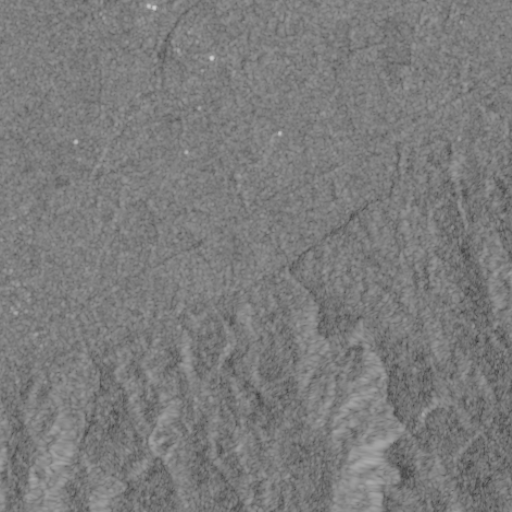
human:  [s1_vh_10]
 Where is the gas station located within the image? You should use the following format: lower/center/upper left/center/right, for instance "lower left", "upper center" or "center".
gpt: The gas station is located in the center left of the image.
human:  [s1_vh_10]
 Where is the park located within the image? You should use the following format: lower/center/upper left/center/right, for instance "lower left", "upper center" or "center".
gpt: The park is located in the upper left of the image.
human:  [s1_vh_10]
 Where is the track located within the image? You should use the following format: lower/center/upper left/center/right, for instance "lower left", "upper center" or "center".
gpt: There is no track in the image.

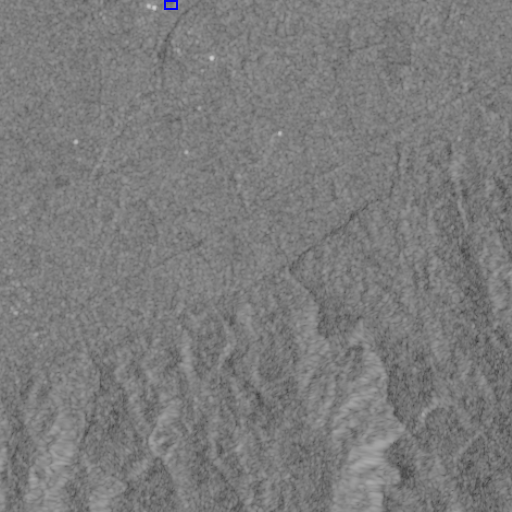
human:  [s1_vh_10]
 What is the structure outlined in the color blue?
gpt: The structure outlined in blue is a park.
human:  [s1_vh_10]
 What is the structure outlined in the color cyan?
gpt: There is no cyan outline.